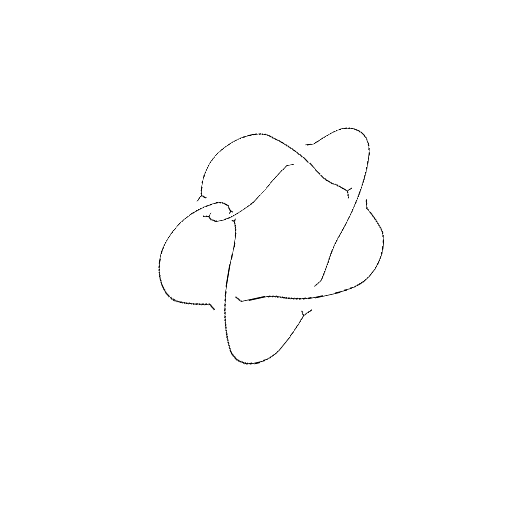
Crossing number: 6